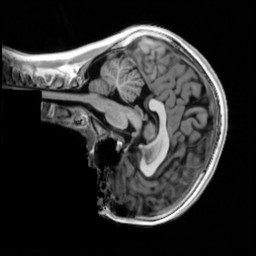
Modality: T1w
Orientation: sagittal
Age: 11
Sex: male
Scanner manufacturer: siemens
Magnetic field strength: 3 T
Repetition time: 4 s
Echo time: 0.00289 s